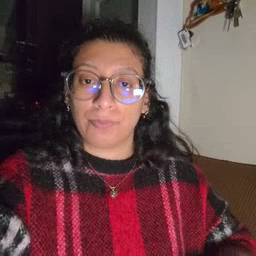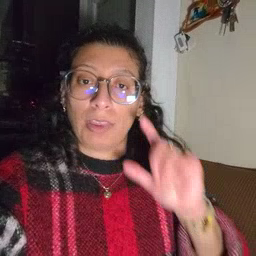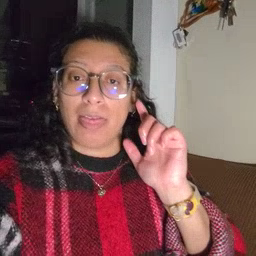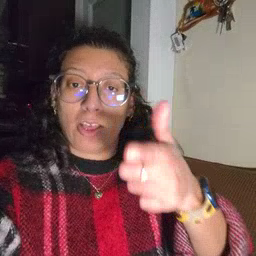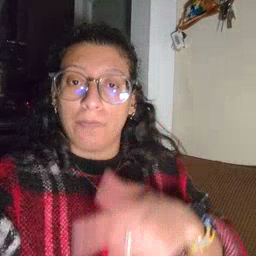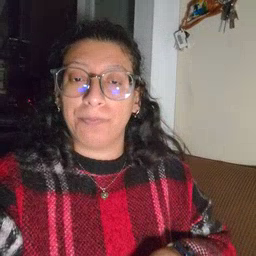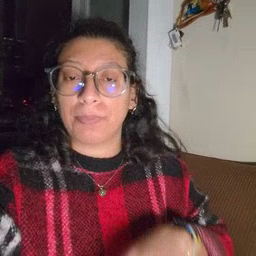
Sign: later